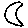
Label: moon